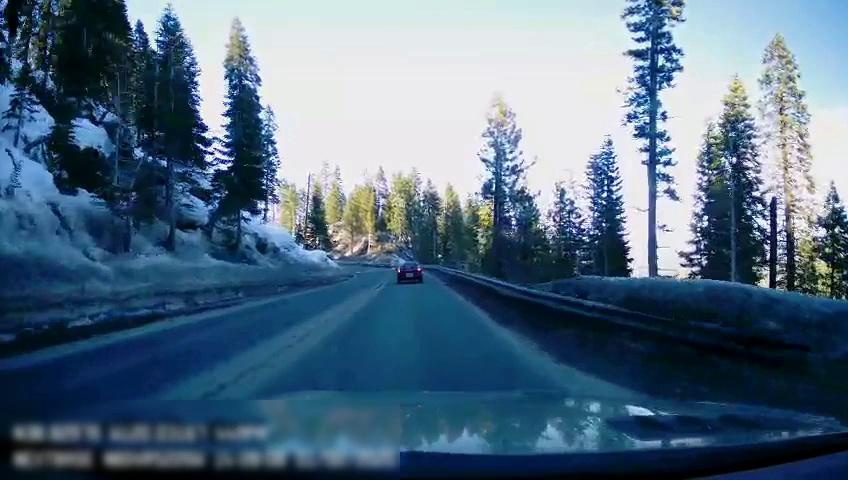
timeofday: Day
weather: Sunny
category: Drivable Space
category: Vehicles | Car
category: Lanes | Opposite Lane
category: Lanes | Opposite Lane
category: Lanes | Current Lane